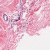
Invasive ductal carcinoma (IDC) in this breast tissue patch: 0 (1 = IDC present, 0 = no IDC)